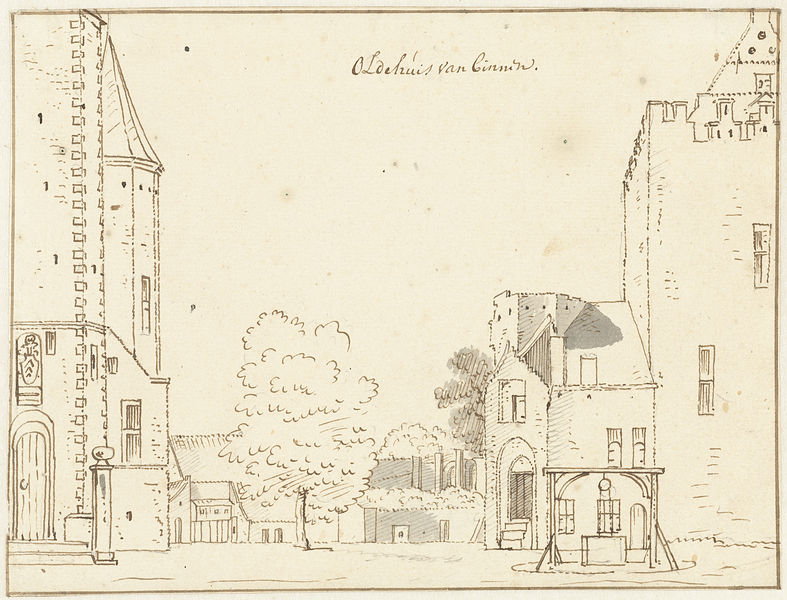
Titel: Het slot Oldehuis te Vollenhove, van binnen
Künstler: Cornelis Pronk
Standort: Amsterdam
Institution: Rijksmuseum
Schlagwörter: baum, feder, stadt, braun, skizze, straße, zeichnung, gebäude, haus, weg, architektur, niederlande, häuser, kirche, brunnen, grafik, graphik, backstein, markt, platz, tusche, ruine, burg, festung, radierung, tinte, portal, stadtmauer, marktplatz, bauten, bauwerk, burgmauer, galgen, backsteingotik, schafott